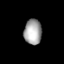
Tissue: lung
Cell type: Epithelial cells
Senescence score: 0.5545
Nuclear area (px): 439
Mean DAPI intensity: 163.968